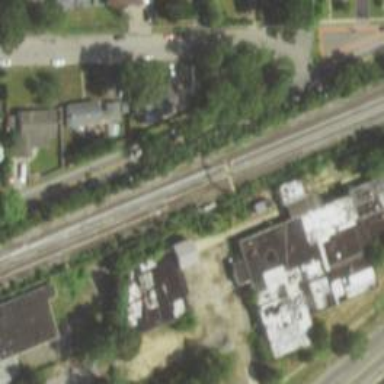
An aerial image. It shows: Electrified railway with rail tracks.